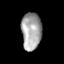
Tissue: skin
Cell type: Others
Senescence score: 0.1754
Nuclear area (px): 728
Mean DAPI intensity: 165.438